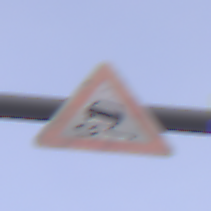
Verkehrszeichen: SchleuderOderRutschgefahr
Umgebung: Outdoor, Urban
Tageszeit: MorningAfternoon
Wetter: PartlyCloudy
Licht: Natural
Jahreszeit: NotSpecified
Kontrast: LowContrast